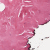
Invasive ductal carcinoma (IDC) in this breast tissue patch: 0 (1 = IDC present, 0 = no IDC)